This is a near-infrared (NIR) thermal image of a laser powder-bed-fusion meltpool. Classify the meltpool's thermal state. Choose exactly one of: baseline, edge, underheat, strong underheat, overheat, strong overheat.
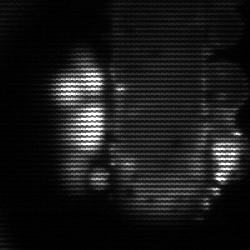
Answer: strong underheat